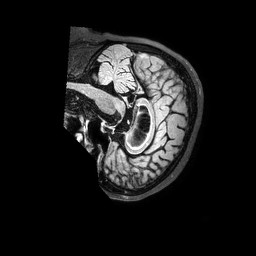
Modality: FLAIR
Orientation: sagittal
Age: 59
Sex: female
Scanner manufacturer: philips
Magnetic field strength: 3 T
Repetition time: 4.8 s
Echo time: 0.2795 s